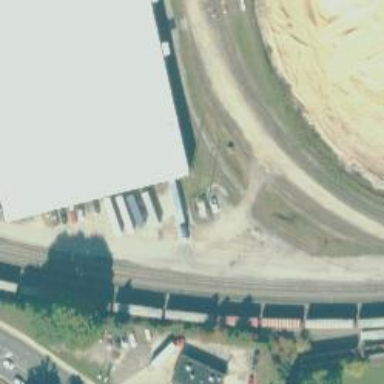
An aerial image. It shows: Railway spur service.